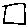
Label: square